Question: I am done with development of my app. I made a shopping app which use Paypal API for payment. When I tried to upload the app it is giving following error. I am using Paypal API and UIDevice methods to get orientation. Please suggest any solution for this.
Thanks
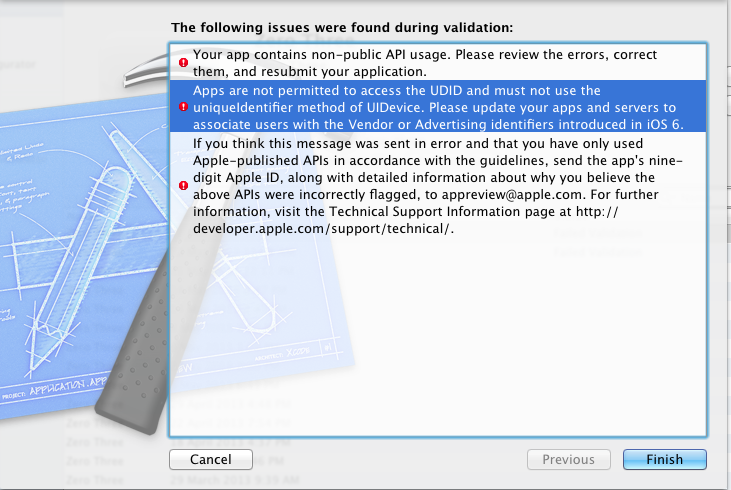
Answer: Do you get the source to the Paypal API? Have a look at the fix Facebook just put into their API: <URL>
It appears that just assigning UIDevice to a variable triggers this? This may change as Apple's heuristics get smarter...